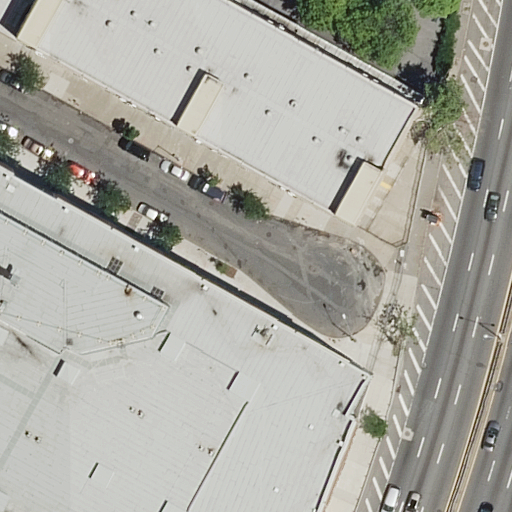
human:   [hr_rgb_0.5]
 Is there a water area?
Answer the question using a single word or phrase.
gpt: no

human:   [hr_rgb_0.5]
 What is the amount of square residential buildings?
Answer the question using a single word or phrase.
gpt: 0

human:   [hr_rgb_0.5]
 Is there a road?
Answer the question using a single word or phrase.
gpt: yes

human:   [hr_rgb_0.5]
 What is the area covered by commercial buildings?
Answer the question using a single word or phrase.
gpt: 748m2

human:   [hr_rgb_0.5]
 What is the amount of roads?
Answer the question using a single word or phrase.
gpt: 4

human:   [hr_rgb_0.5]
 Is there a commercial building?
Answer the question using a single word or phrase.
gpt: yes

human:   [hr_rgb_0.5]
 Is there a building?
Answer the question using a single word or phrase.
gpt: yes

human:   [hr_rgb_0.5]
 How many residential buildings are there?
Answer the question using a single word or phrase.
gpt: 1

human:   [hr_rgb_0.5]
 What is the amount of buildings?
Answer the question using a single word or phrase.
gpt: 2

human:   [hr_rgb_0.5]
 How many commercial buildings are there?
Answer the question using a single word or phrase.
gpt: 1

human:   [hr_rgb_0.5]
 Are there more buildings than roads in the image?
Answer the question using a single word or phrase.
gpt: no

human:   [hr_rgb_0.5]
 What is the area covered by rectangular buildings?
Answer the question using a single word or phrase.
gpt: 1811m2

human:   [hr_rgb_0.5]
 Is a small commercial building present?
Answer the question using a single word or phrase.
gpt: no

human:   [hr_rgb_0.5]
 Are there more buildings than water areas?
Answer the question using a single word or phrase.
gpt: yes

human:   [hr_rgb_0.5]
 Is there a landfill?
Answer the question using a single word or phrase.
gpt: no

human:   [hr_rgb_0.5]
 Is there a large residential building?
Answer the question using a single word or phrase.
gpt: yes

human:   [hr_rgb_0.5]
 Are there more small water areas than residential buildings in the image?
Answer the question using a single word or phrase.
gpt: no

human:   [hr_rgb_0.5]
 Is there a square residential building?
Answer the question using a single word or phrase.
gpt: no

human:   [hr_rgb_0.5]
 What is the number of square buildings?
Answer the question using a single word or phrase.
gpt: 0

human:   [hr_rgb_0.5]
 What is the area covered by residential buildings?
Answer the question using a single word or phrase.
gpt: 1811m2

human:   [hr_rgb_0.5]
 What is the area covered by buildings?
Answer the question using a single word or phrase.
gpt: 2559m2

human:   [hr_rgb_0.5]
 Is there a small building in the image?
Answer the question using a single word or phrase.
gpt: no

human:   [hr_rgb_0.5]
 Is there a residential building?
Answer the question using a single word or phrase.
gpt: yes

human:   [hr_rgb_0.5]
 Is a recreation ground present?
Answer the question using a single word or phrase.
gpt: no

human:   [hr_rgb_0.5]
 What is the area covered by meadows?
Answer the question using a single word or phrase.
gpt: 0m2

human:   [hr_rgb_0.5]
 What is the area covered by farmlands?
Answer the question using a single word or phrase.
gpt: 0m2

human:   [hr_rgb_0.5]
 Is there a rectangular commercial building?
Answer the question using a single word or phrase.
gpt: no

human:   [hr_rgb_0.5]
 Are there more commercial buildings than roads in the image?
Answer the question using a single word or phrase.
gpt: no

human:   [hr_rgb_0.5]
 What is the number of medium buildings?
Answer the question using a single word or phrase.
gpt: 0

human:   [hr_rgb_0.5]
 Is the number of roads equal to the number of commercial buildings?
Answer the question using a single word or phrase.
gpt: no

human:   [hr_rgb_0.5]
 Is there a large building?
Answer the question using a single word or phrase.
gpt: yes

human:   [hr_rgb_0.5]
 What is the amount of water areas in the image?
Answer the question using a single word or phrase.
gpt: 0

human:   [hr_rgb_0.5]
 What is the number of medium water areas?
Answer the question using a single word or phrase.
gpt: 0

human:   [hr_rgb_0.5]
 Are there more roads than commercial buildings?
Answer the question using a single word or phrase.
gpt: yes

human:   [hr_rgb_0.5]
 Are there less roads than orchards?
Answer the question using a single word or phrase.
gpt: no

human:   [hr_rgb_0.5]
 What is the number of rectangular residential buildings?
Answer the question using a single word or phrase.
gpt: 1

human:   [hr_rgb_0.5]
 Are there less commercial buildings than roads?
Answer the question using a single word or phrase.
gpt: yes

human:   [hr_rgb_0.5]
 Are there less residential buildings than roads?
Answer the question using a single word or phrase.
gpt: yes

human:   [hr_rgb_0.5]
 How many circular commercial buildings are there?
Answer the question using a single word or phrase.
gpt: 0

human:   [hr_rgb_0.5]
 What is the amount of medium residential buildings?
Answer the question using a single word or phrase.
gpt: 0

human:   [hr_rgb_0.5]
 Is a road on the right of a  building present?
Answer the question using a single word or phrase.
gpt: yes

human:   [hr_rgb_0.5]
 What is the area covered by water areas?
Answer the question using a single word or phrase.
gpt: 0m2

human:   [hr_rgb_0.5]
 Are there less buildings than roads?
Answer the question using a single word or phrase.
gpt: yes

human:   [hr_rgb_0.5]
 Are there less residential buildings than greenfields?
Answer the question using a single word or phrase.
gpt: no

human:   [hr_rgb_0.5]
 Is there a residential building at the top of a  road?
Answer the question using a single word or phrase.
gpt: yes

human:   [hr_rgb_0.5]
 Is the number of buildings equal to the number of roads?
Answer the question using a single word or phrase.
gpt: no

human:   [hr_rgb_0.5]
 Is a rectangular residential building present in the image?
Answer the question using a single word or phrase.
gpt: yes

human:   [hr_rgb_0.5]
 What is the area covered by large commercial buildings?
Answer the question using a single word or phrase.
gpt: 748m2

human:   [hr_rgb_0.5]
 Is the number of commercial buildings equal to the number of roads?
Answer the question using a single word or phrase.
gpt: no

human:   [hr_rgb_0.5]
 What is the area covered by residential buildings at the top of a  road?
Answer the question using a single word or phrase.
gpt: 1811m2

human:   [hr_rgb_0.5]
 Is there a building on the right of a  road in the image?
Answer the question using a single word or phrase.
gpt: no

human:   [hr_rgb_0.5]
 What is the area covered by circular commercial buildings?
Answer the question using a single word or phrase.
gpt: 0m2

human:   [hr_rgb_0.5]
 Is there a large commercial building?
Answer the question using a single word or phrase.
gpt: yes

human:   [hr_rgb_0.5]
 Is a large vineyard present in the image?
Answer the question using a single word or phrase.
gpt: no

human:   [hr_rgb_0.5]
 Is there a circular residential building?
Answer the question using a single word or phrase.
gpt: no

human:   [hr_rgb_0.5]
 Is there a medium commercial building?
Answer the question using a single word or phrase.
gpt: no

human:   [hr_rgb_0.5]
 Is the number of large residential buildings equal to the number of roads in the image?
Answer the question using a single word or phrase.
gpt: no

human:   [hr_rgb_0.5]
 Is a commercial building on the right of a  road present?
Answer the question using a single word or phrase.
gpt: no

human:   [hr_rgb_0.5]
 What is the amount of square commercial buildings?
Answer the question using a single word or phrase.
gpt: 0

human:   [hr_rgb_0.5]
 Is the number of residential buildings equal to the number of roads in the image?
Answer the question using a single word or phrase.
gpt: no

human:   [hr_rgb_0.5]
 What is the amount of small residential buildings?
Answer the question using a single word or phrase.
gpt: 0

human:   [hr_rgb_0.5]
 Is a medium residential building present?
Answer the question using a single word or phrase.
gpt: no

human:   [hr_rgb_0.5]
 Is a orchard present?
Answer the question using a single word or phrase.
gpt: no

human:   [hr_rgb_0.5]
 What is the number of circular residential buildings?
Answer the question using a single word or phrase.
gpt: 0